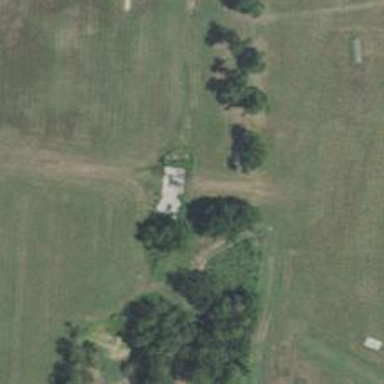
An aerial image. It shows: Disc golf hole.